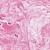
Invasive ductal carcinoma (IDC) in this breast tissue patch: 0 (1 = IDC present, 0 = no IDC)